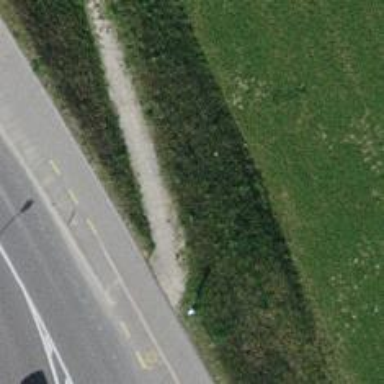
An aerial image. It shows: Footway.